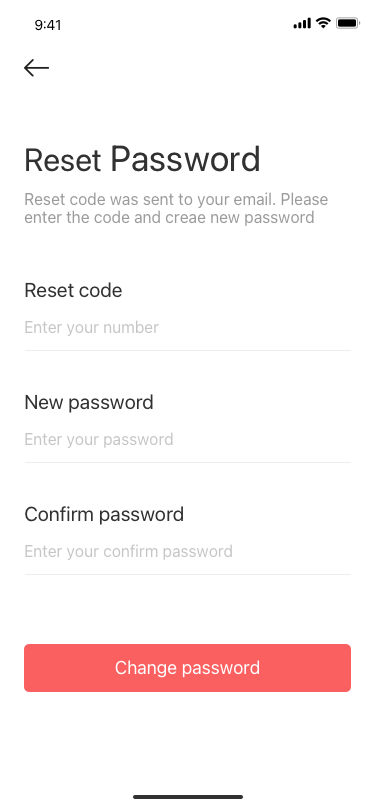
Text in this UI design:
Reset code
Enter your number

New password
Enter your password
Confirm password
Enter your confirm password

Change password
Reset Password
Reset code was sent to your email. Please enter the code and creae new password
Log In